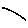
Label: line